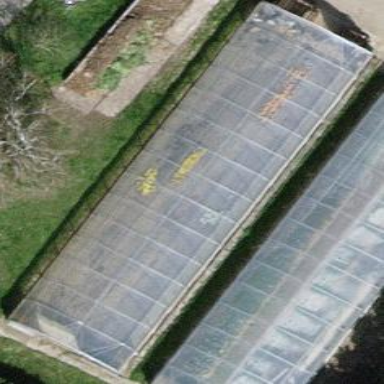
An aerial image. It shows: Greenhouse used for horticulture.